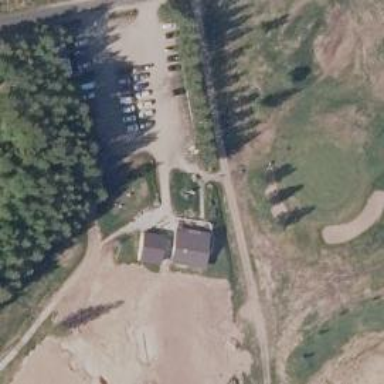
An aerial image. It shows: Golf clubhouse.